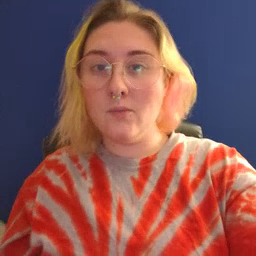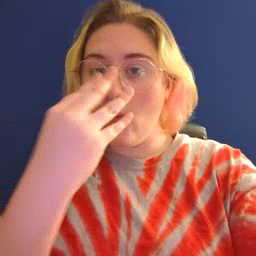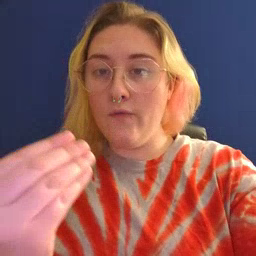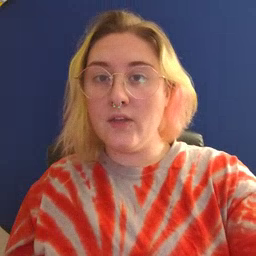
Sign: wolf